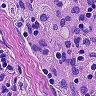
Metastatic tissue present: no